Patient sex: M
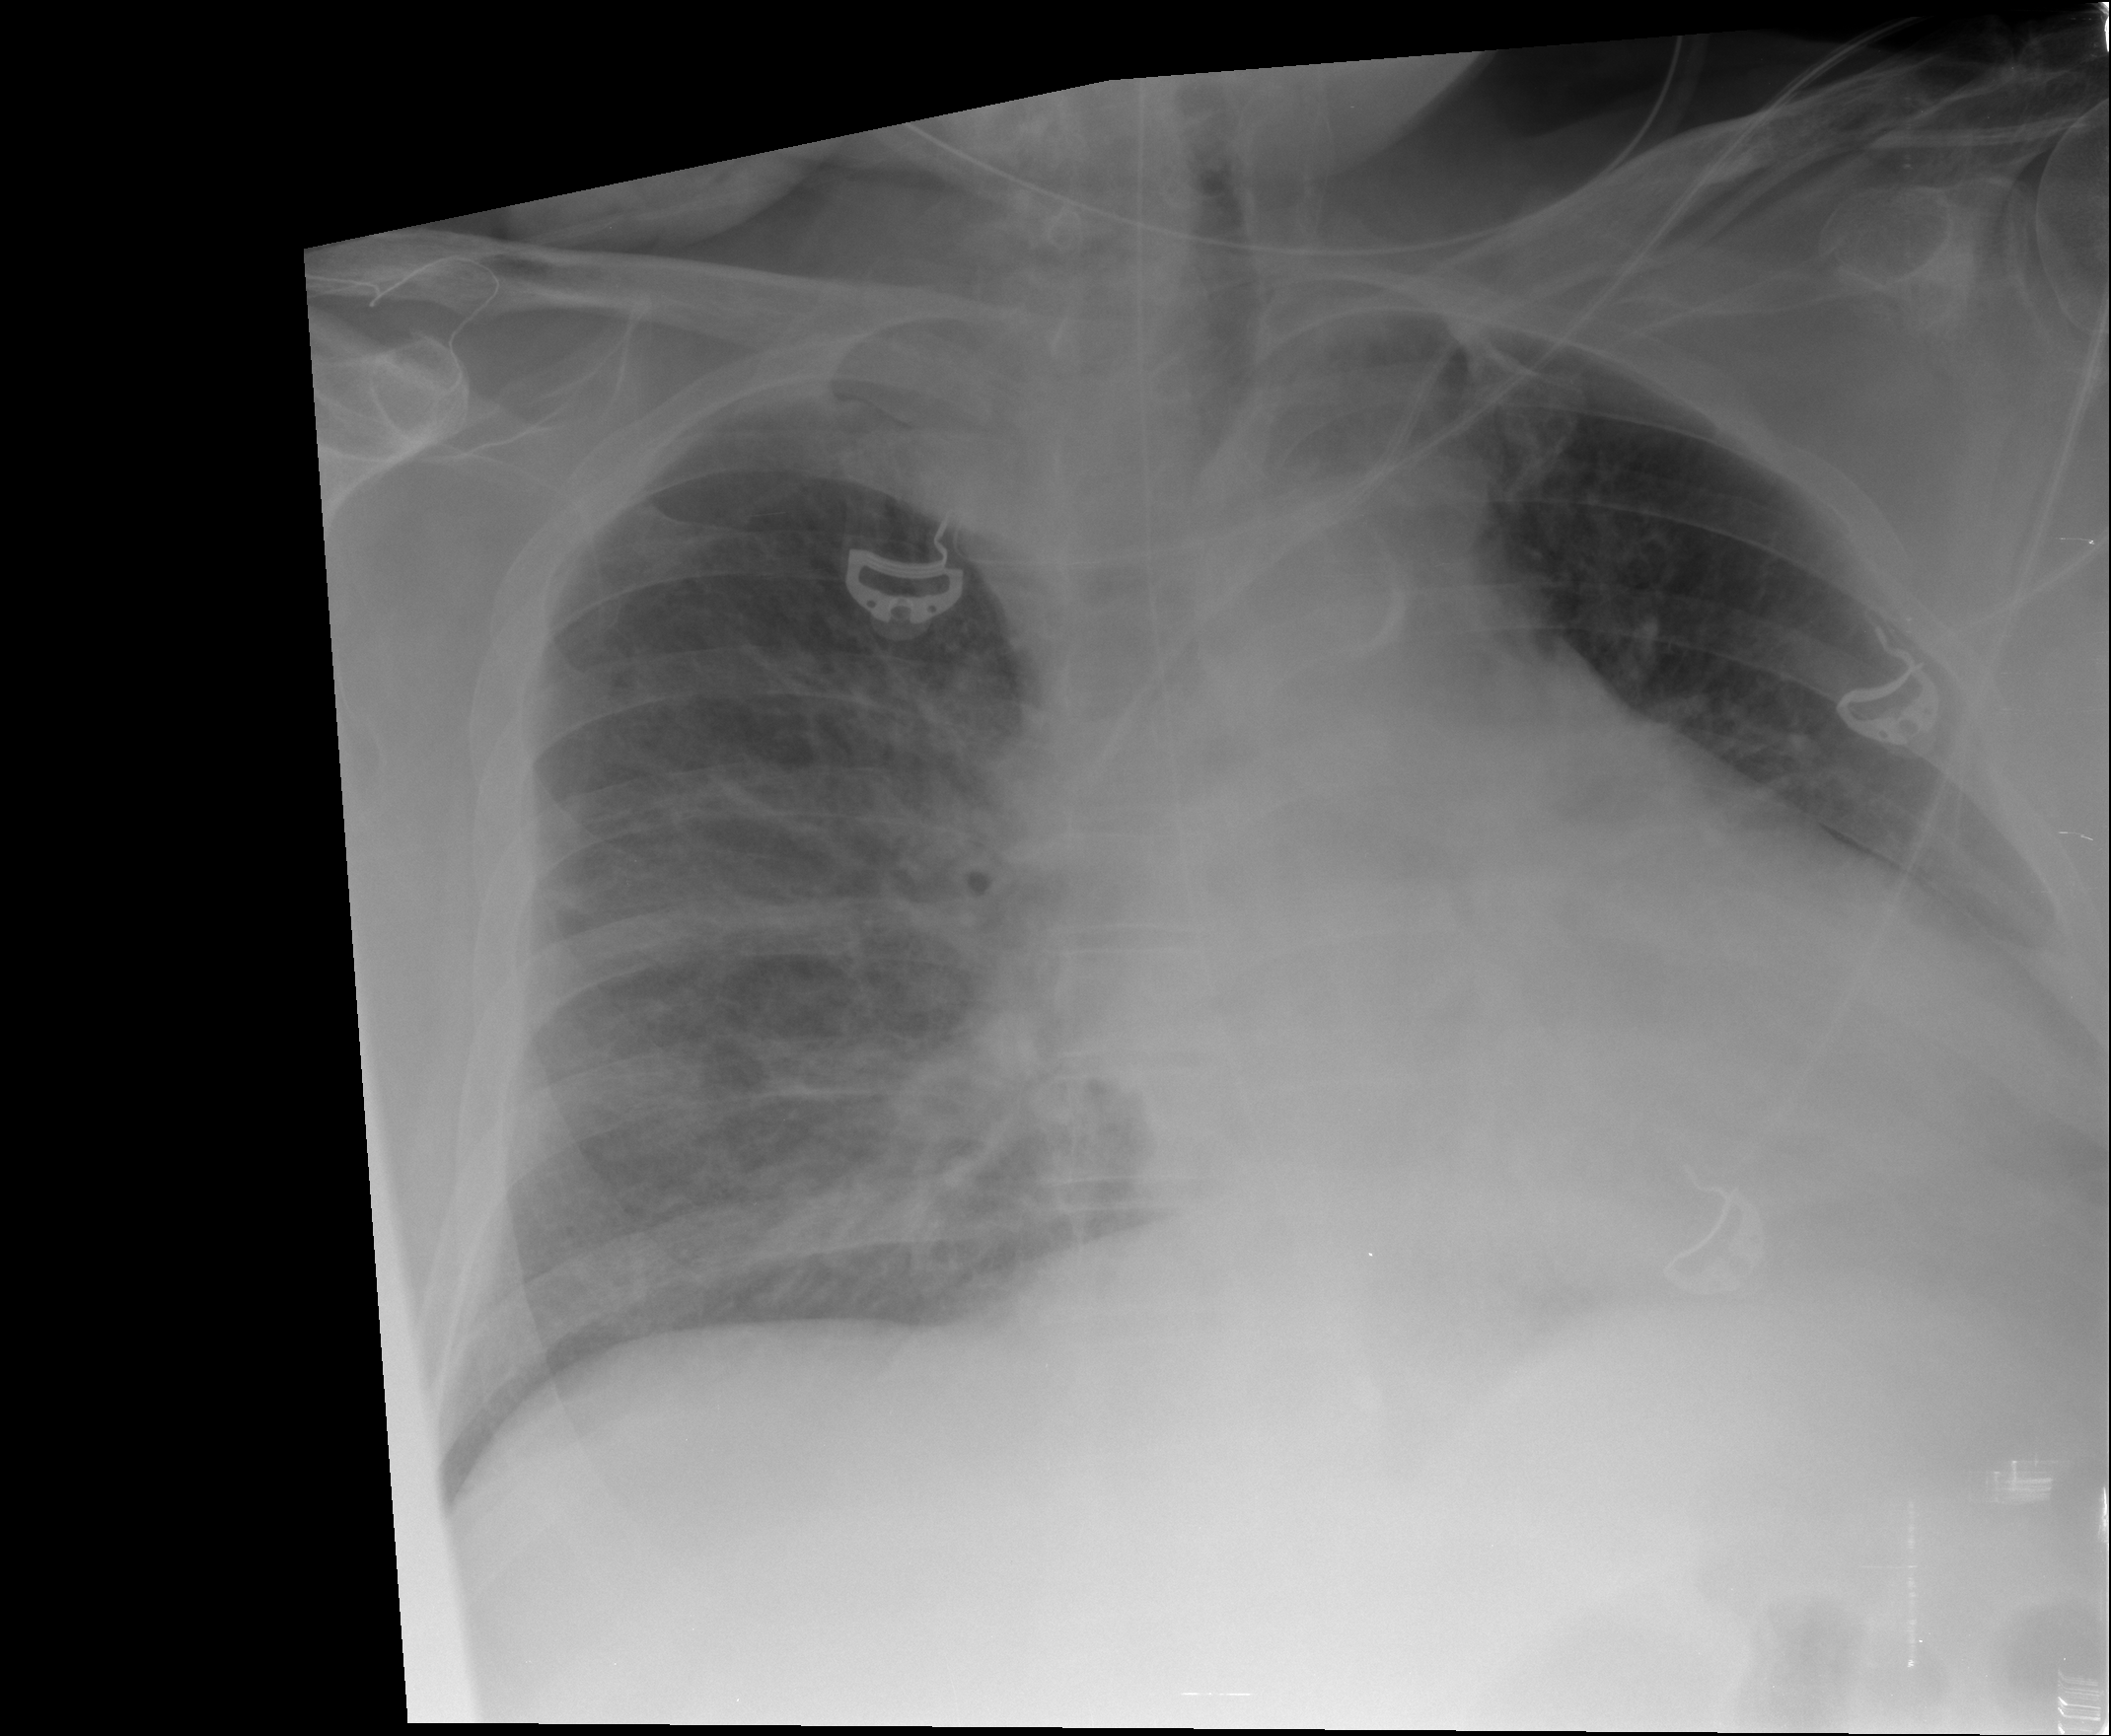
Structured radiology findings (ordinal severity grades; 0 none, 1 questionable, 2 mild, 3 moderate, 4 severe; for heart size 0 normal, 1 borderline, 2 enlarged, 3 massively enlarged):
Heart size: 0
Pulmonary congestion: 2
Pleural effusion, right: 0
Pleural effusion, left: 1
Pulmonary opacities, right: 2
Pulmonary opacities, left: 2
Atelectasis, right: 2
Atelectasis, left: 2